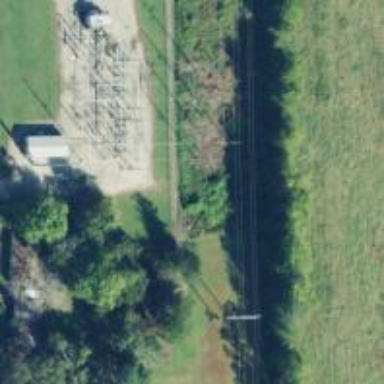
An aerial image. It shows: Power pole.